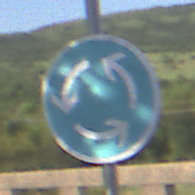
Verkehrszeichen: Kreisverkehr
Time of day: MorningAfternoon
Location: Outdoor (RoadRail)
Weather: PartlyCloudy
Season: NotSpecified
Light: Natural